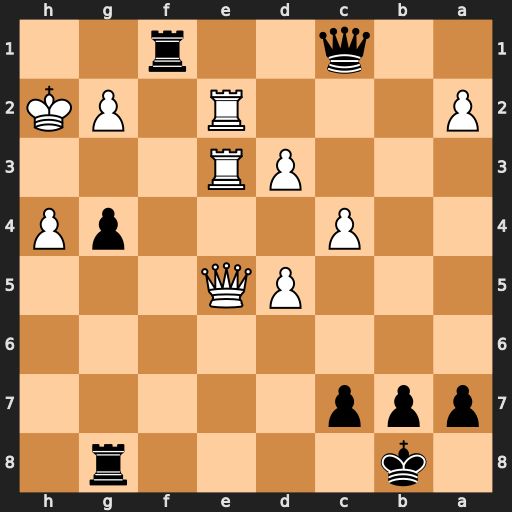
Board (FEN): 1k4r1/ppp5/8/3PQ3/2P3pP/3PR3/P3R1PK/2q2r2
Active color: b
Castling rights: -
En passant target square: -
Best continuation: g3+ Qxg3 Rh1#